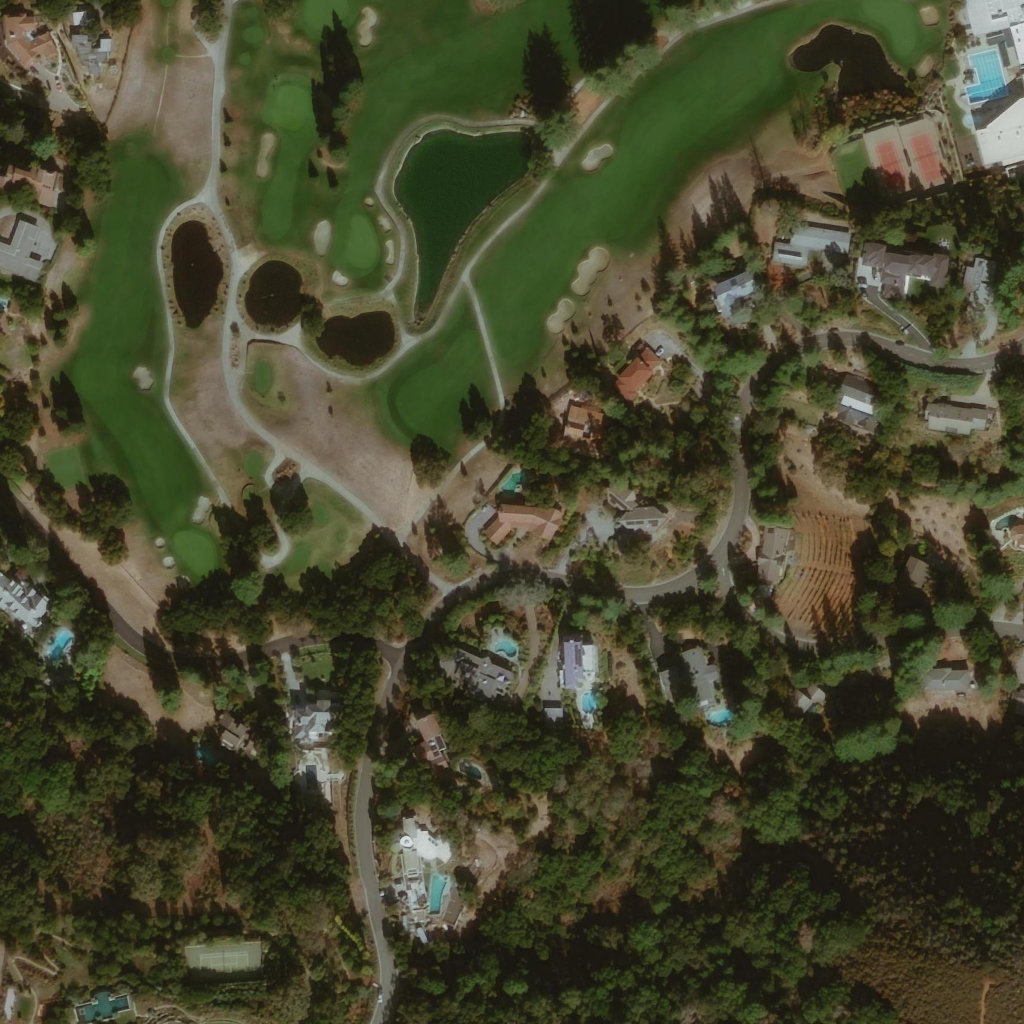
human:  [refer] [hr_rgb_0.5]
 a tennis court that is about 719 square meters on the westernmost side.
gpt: <box>[[18, 91, 25, 95, 0]]</box>